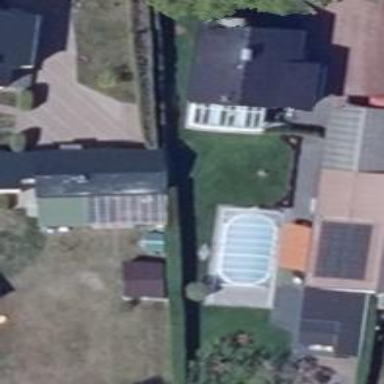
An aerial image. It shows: Swimming pool located in leisure land.